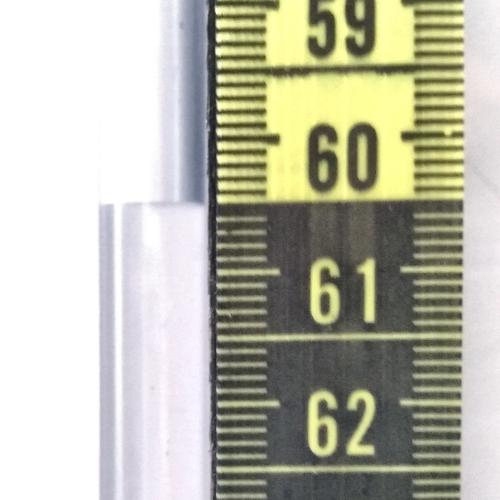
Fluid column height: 60.5 cm